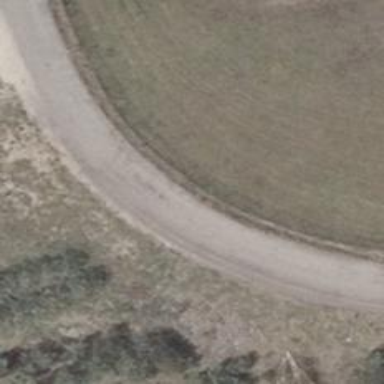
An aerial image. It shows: Unclassified road with asphalt surface.